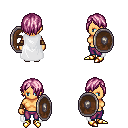
a pixel art fantasy rpg character, female body template, human, tanned skin, white cape, magenta pants, pink bangs hairstyle, leather bracers, gold boots, shield, four views (front, back, left, right), 2x2 character sprite sheet, small pixel art, hard edges, no anti-aliasing